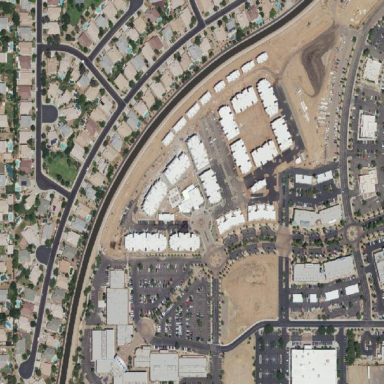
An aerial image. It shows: Retail area.